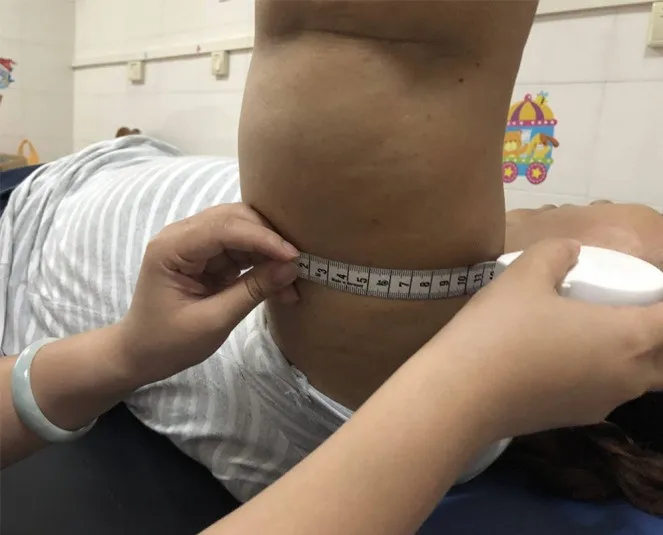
Measurement Method for Left Upper Limb Lymphedema.
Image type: medical_photograph (skin_photograph)